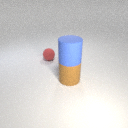
small red rubber sphere to the left of large brown rubber cylinder